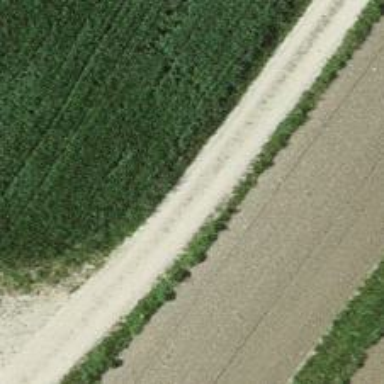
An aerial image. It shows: Track with fine gravel surface graded as grade 2.